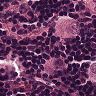
Metastatic tissue present: yes